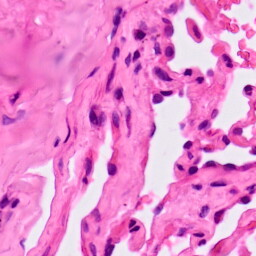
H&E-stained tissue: Lung